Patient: sex M, age 75
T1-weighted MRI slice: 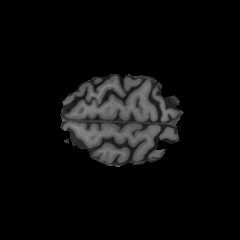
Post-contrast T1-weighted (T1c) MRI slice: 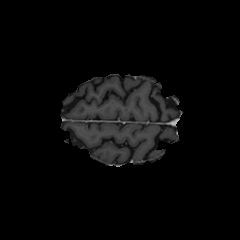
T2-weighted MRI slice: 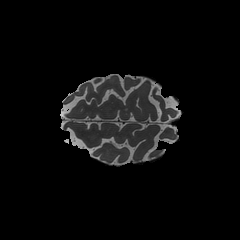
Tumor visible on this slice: no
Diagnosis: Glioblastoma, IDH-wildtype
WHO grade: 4